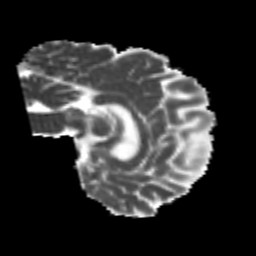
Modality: MD
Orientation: sagittal
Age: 22
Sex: male
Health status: healthy
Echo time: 0.074 s